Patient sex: M
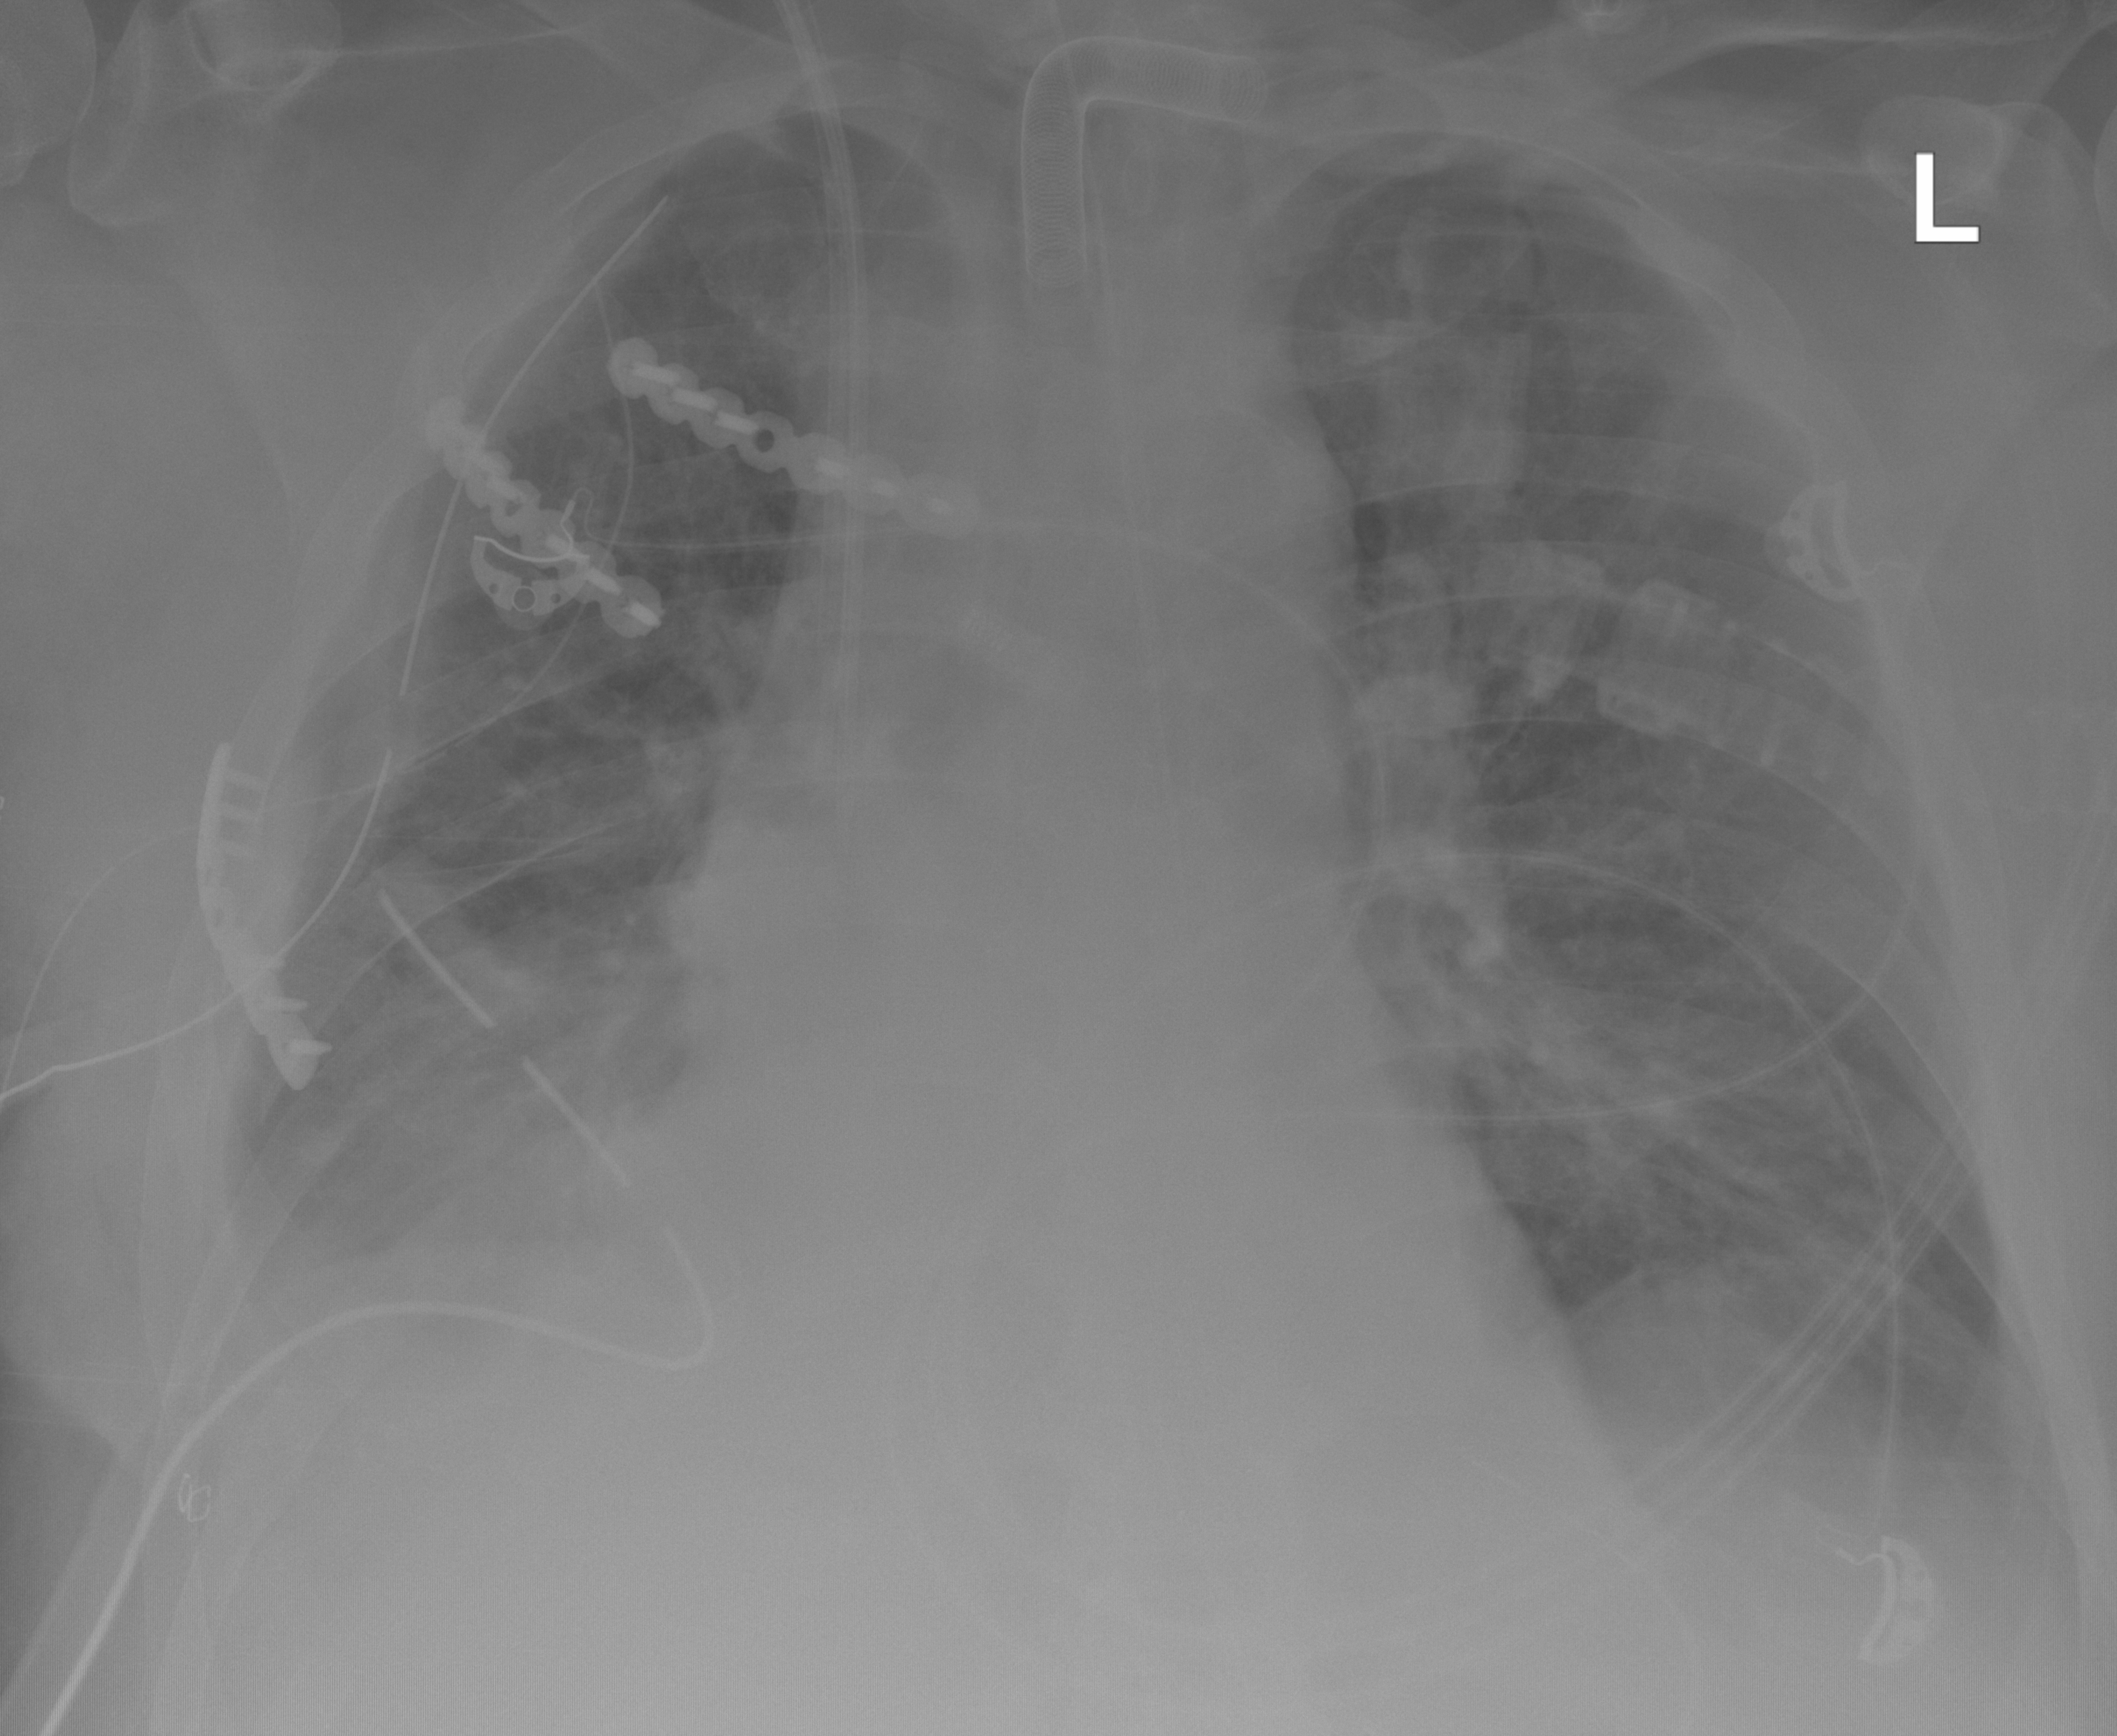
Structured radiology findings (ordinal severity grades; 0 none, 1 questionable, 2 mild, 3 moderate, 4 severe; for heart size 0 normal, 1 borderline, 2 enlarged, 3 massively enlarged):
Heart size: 2
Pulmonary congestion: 2
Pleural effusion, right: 2
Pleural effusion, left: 2
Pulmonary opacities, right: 3
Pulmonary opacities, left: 2
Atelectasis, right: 2
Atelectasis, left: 0